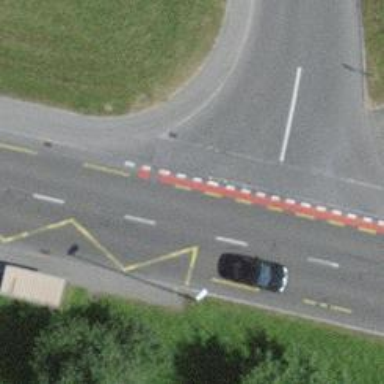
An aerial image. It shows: Bus stop with designated public transport stop position.